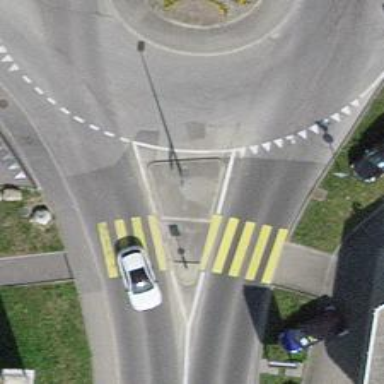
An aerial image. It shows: Zebra crossing on the road.